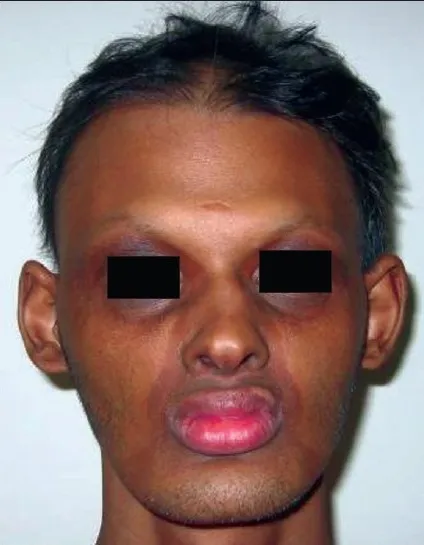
Pre-operative photograph of the patient showing the characteristic faecies.
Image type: medical_photograph (oral_photograph)